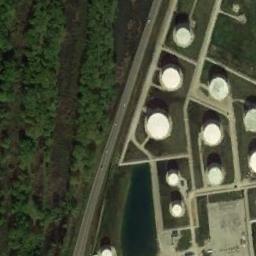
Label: storage_tank